Field crop: maize
Growth stage: 1
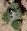
Species: chenopodium